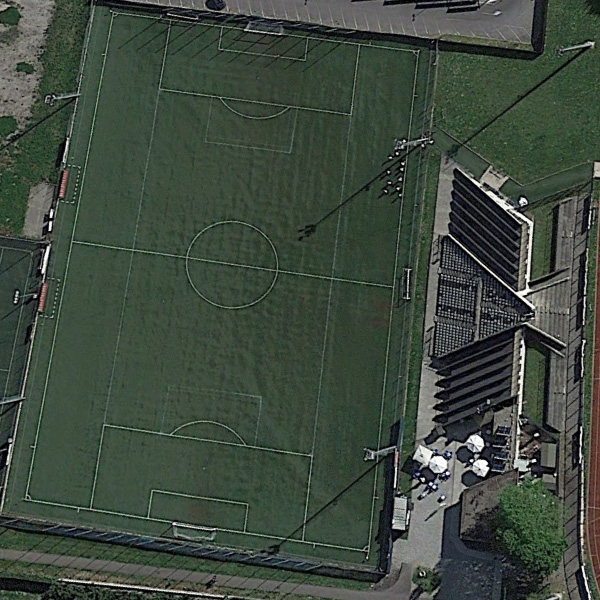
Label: Playground